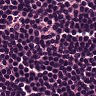
Metastatic tissue present: no